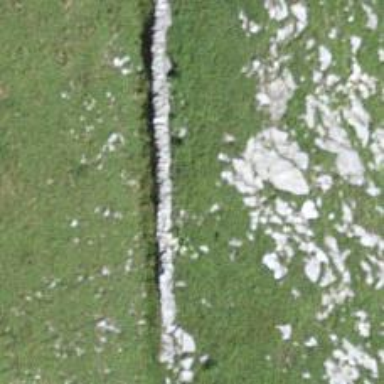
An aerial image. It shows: Wall barrier.